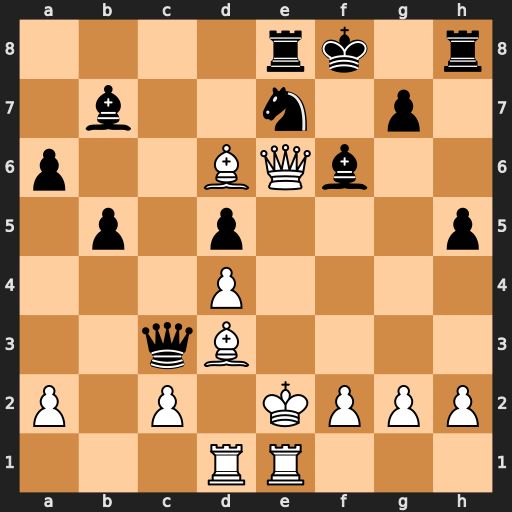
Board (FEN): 4rk1r/1b2n1p1/p2BQb2/1p1p3p/3P4/2qB4/P1P1KPPP/3RR3
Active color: w
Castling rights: -
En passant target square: -
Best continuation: Bg6 Qxc2+ Bxc2